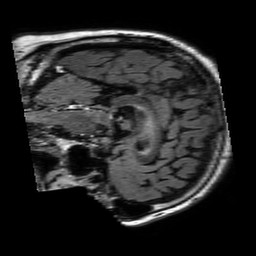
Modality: FLAIR
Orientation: sagittal
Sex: male
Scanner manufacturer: philips
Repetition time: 11 s
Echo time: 0.125 s